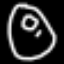
Label: donut